Question: I am using a custom optin form. Here is the code
'''
<div class="form fix">
<p class="form-text">Fill This Out and See Your<br>Timeshare Report</p>
<form name="contactform" action="mail-script.php" method="POST">
<label for="fname">First Name:
<input type="text" name="fname" id="fname" />
</label>
<br>
<label for="lname">Last Name:
<input type="text" name="lname" id="lname" />
</label>
<br>
<label for="email">Email Address:
<input type="text" name="email" id="email" />
</label>
<br>
<label for="phone">Phone Number:
<input type="text" name="phone" id="phone" />
</label>
<br>
<label for="phone">Alternate Phone:
<input type="text" name="phone" id="aphone" />
</label>
<br>
<label for="resort">Resort Name:
<input type="text" name="resort" id="resort" />
</label>
<br>
<label for="amount">Amount Owed? $:
<input type="number" name="amount" id="amount" />
<p style="font-size: 12px !important;margin-top: -14px;padding-right: 30px;text-align:right;">If Paid Off Leave Zero, Else Put Amount</p>
</label>
<br>
<div class="checkbox">
<div class="check-text fix">
<p>I'm Considering To</p>
</div>
<div class="check-one fix">
<input type="checkbox" name="call" id="" value="sell" />Sell It
<br>
<input type="checkbox" name="call" id="" value="buy" />Buy It
<br>
<input type="checkbox" name="call" id="" value="rent " />Rent It
</div>
<div class="check-two fix">
<input type="checkbox" name="call" id="" value="cancel" />Cancel Mortgage
<br>
<input type="checkbox" name="call" id="" value="ownership" />End Ownership
<br>
<input type="checkbox" name="call" id="" value="give" />Give It Back
</div>
</div>
<p class="captcha">
<img src="captcha_code_file.php?rand=<?php echo rand(); ?>" id='captchaimg'>
<br>
<label for='message'>Enter the code above here :</label>
<br>
<input id="6_letters_code" name="6_letters_code" type="text">
<br> <small>Can't read the image? click <a href='javascript: refreshCaptcha();'>here</a> to refresh</small>
</p>
<input id="submit" type="submit" value="" />
<p class="submit-text">Ensure all fields are completed and correct, allowing you more benefits, while preventing abuse of our data.</p>
</form>
</div>
</div>
'''
I want to add a popup javascript to show success message when someone submits the form , I am using this code for it
'''
$('form').on('submit',function(){
alert('submitted');
});
'''
But due to unknown reason , this code is not working , Here is the page url
<URL>
P.S My goal is to show a success message to the user when he submits the form , I thought javascript was an easy method but if You can comeup with a better alternative , I shall be really grateful
Currently the form works like this:
1. User submits
2. Page refreshes for him
3. I get an email with the submitted data
**********UPDATE*****************

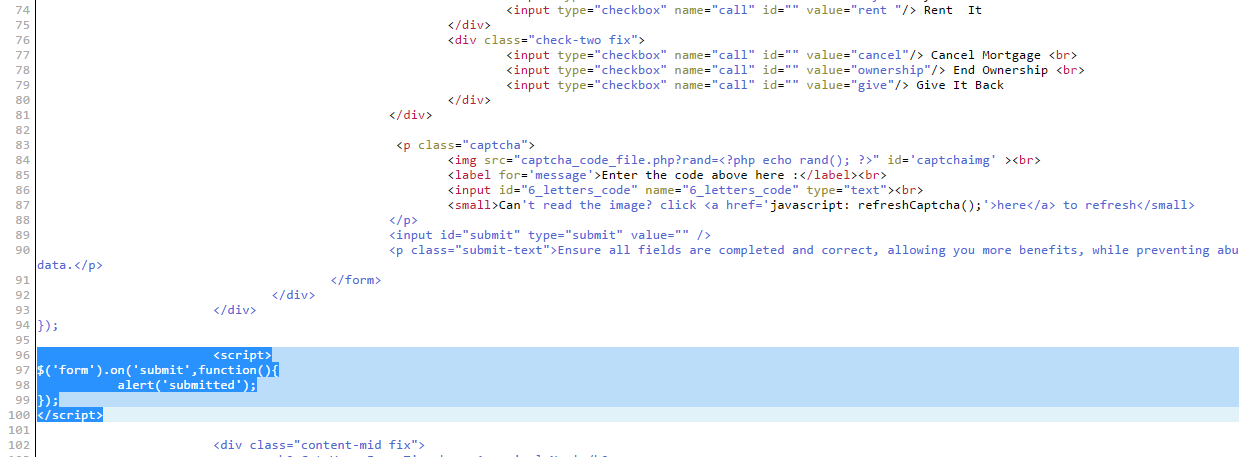
Answer: The thing that you have used is <URL>. For this to work you will need to include 'jQuery.js' in your head section. Add the following in your '<head>' tag:
'<script src="https://ajax.googleapis.com/ajax/libs/jquery/2.1.3/jquery.min.js"></script>'
If you want to use JavaScript, you can do the following change:
Original: '<input id="submit" type="submit" value="" />'
Modified: '<input id="submit" type="submit" onclick="alert("success");" value="" />'